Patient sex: M
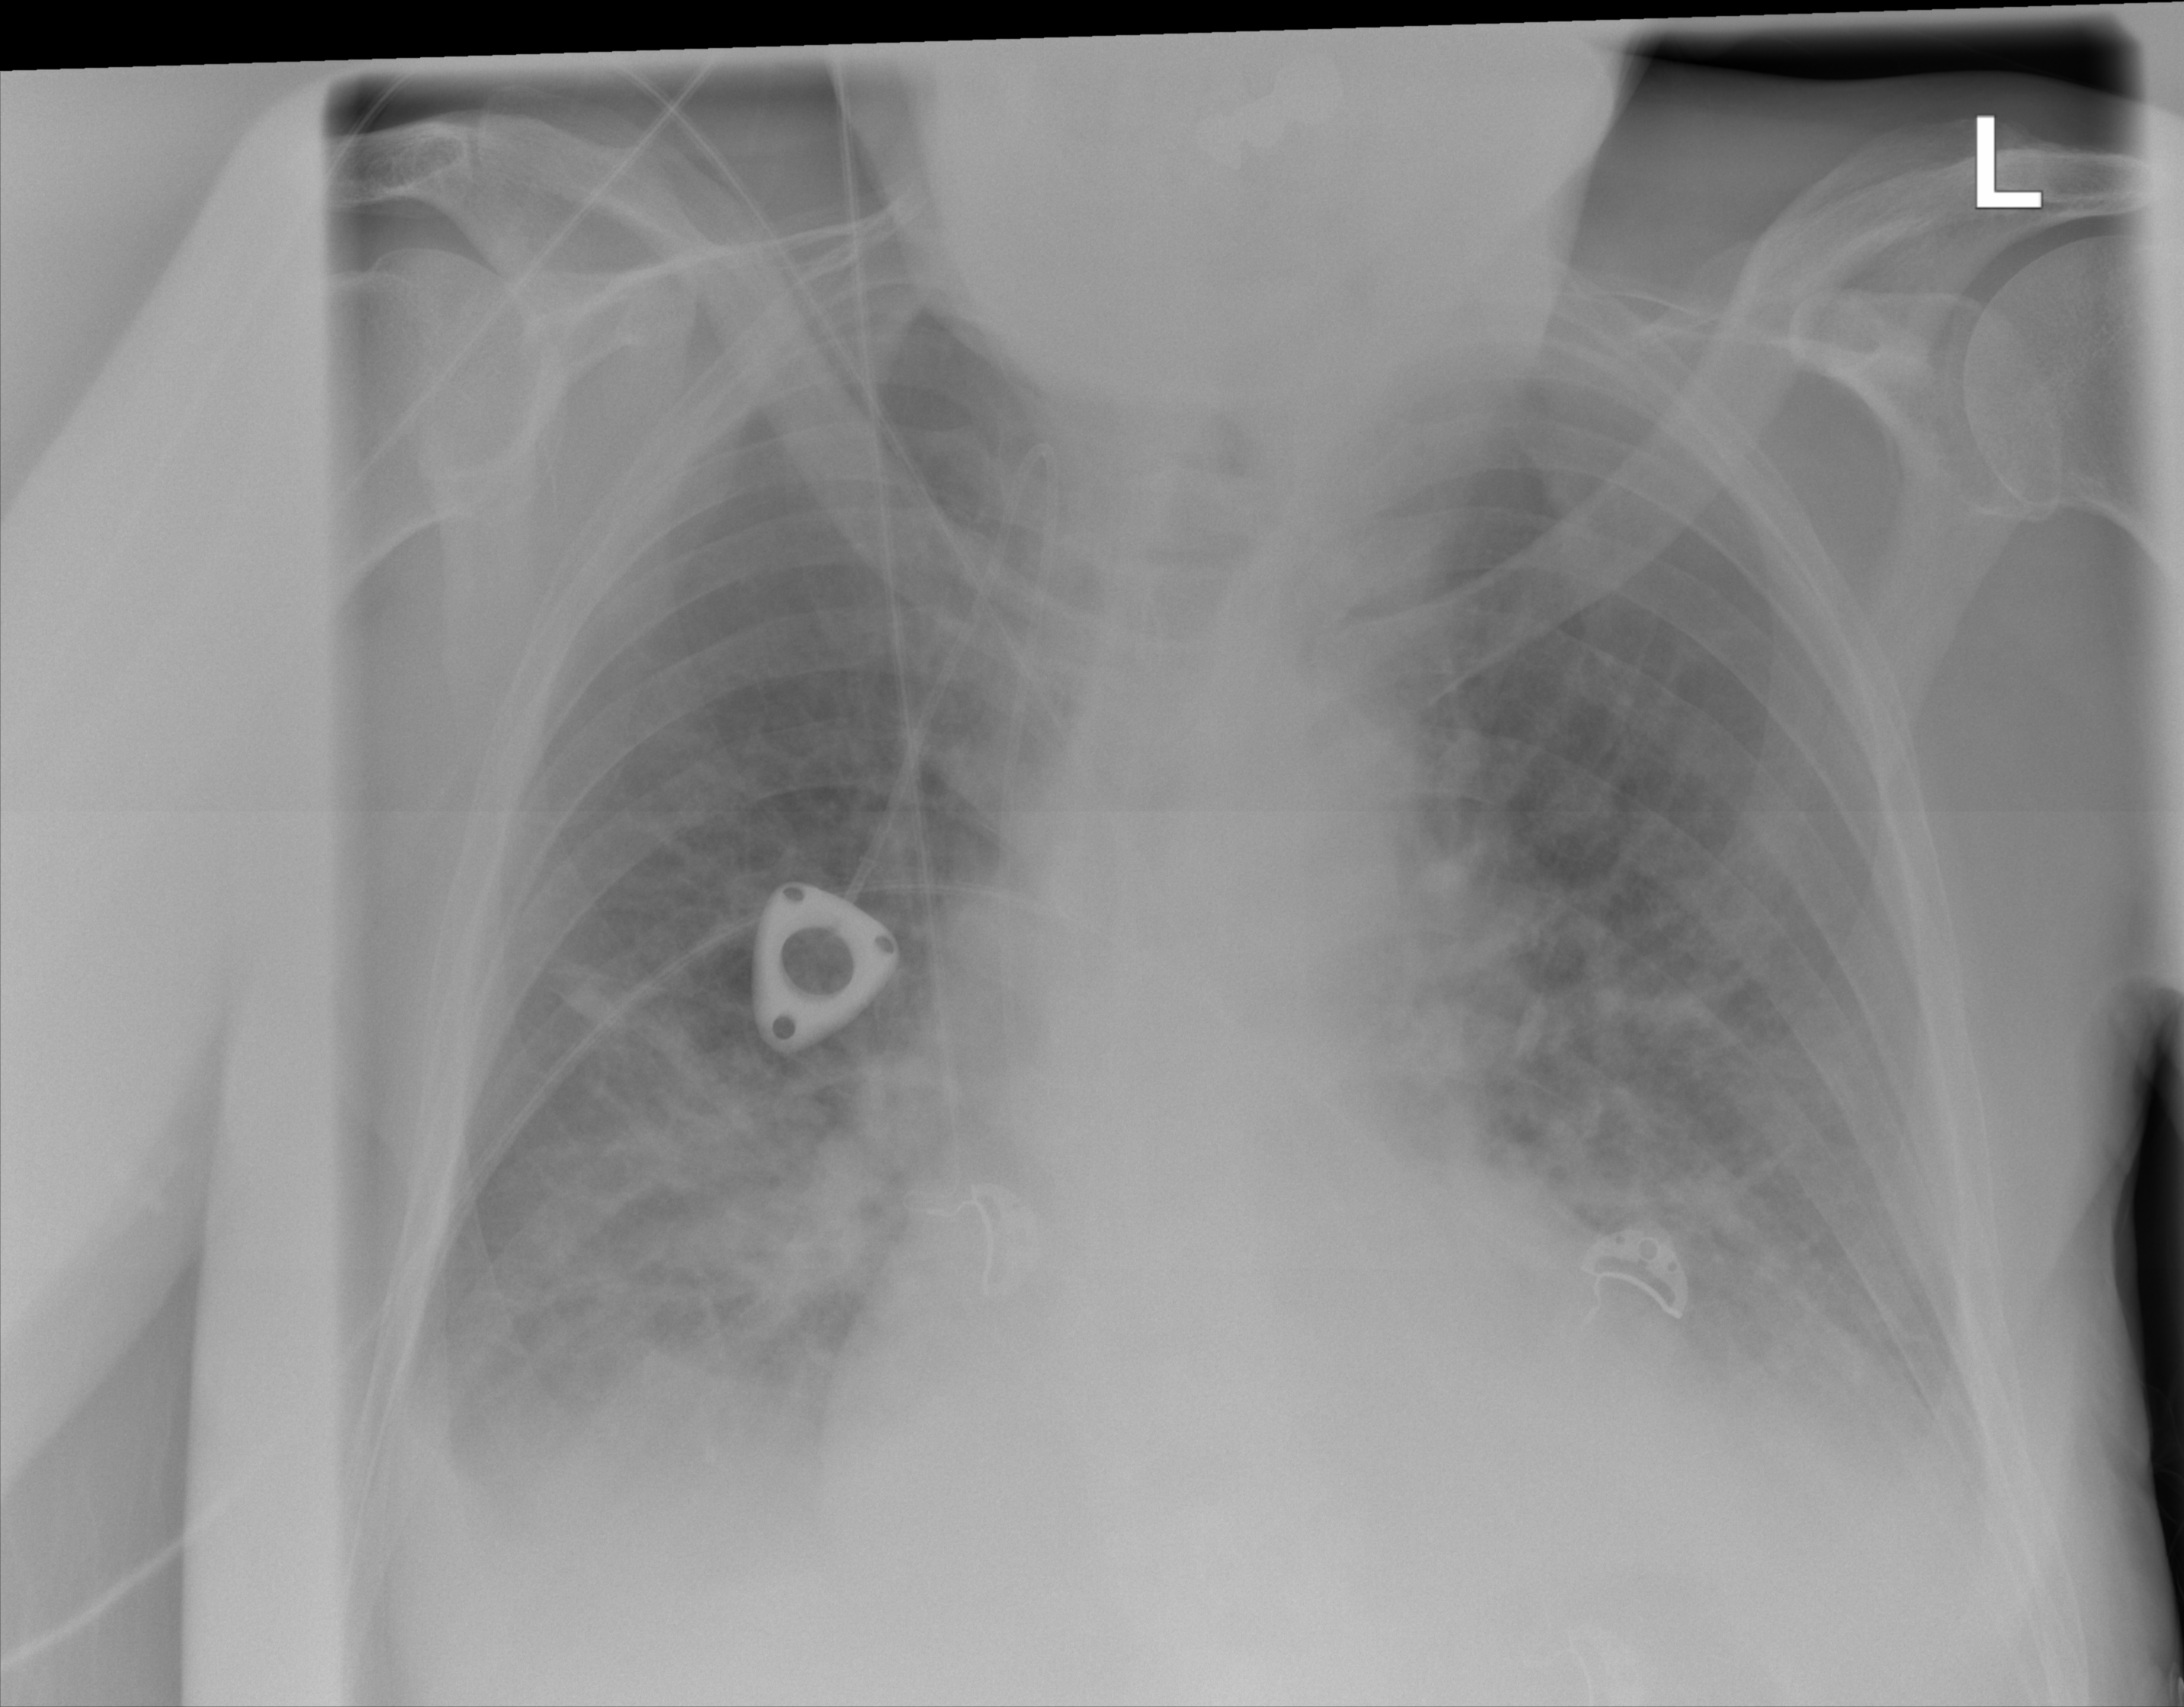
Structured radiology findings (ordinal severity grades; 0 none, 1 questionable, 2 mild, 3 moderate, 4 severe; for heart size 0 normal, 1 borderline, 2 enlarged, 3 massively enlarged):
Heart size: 1
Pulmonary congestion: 2
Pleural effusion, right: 2
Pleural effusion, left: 2
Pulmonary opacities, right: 2
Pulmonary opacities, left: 2
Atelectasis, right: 2
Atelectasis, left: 2